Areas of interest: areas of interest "Jinsheng Textile Grand Market"
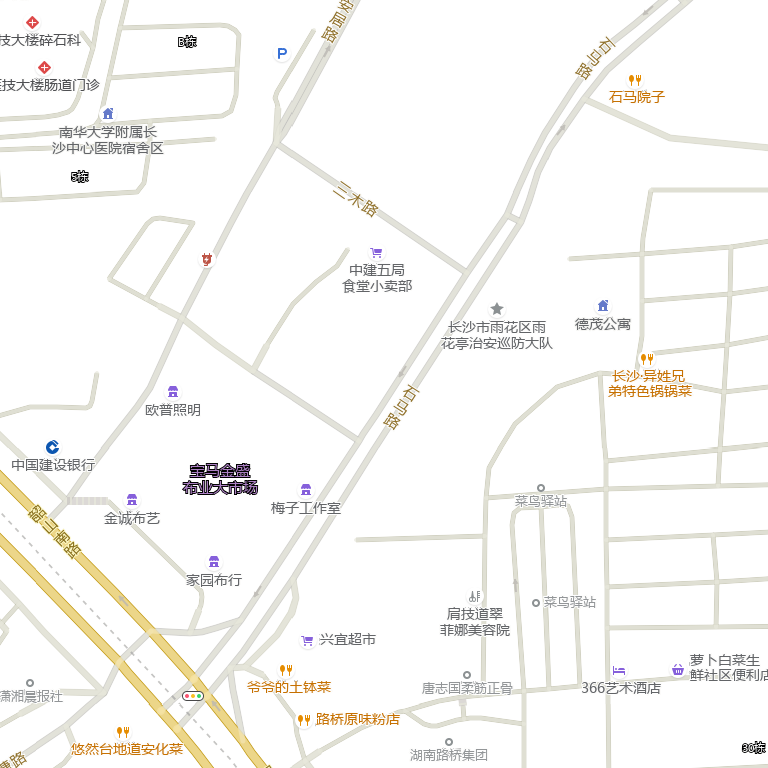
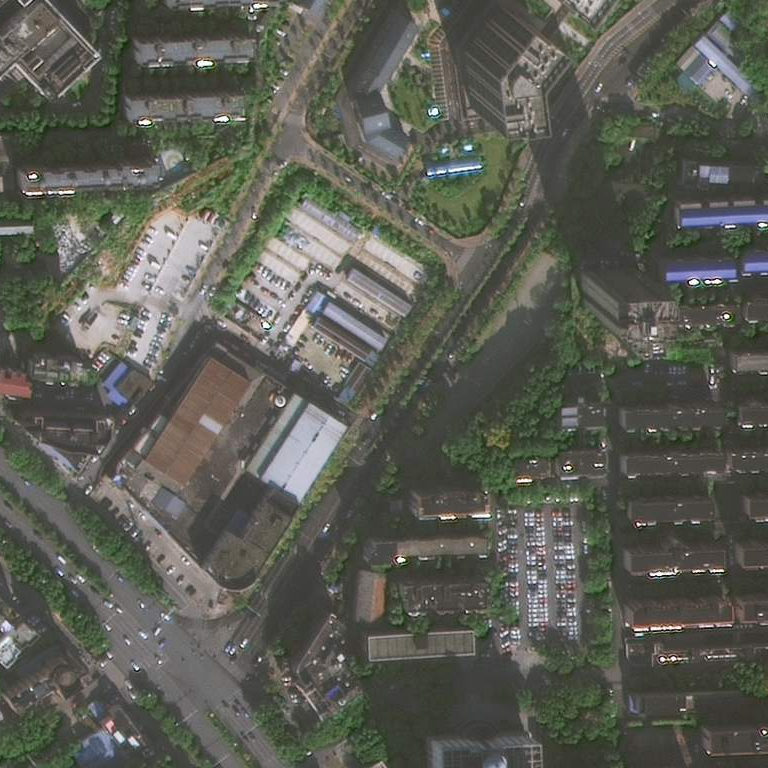